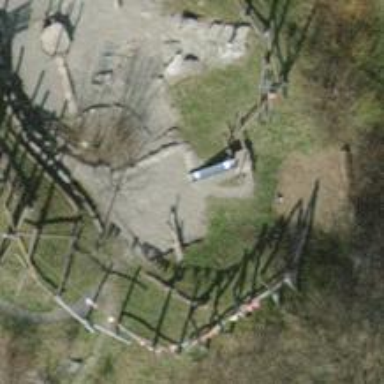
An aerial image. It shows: Playground with slide.